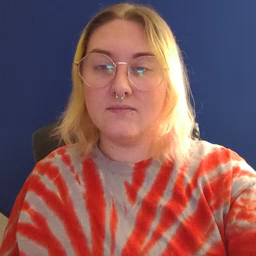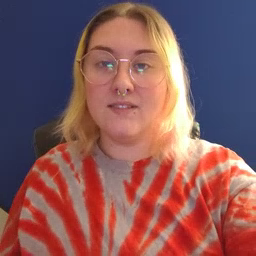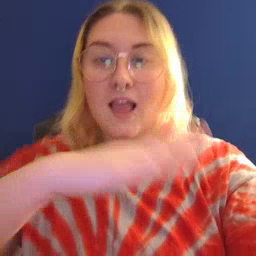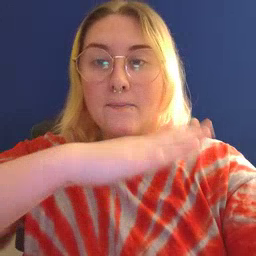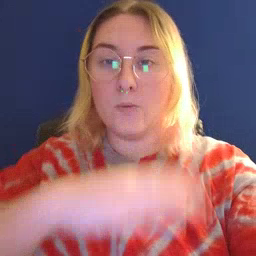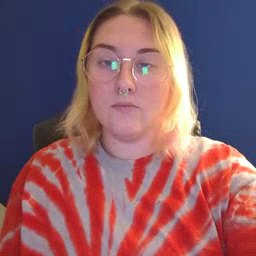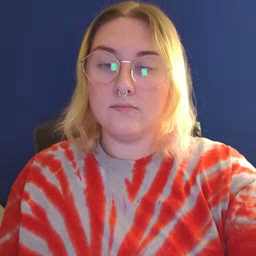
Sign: table